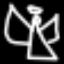
Label: angel